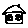
Label: house